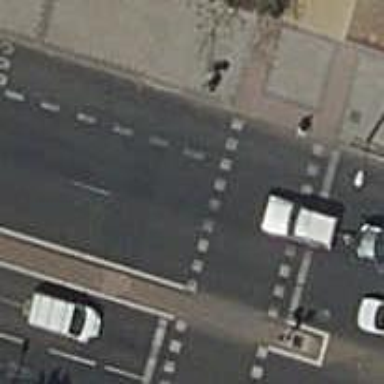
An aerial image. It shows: Road with traffic signals and zebra crossing with traffic signals.